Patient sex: M
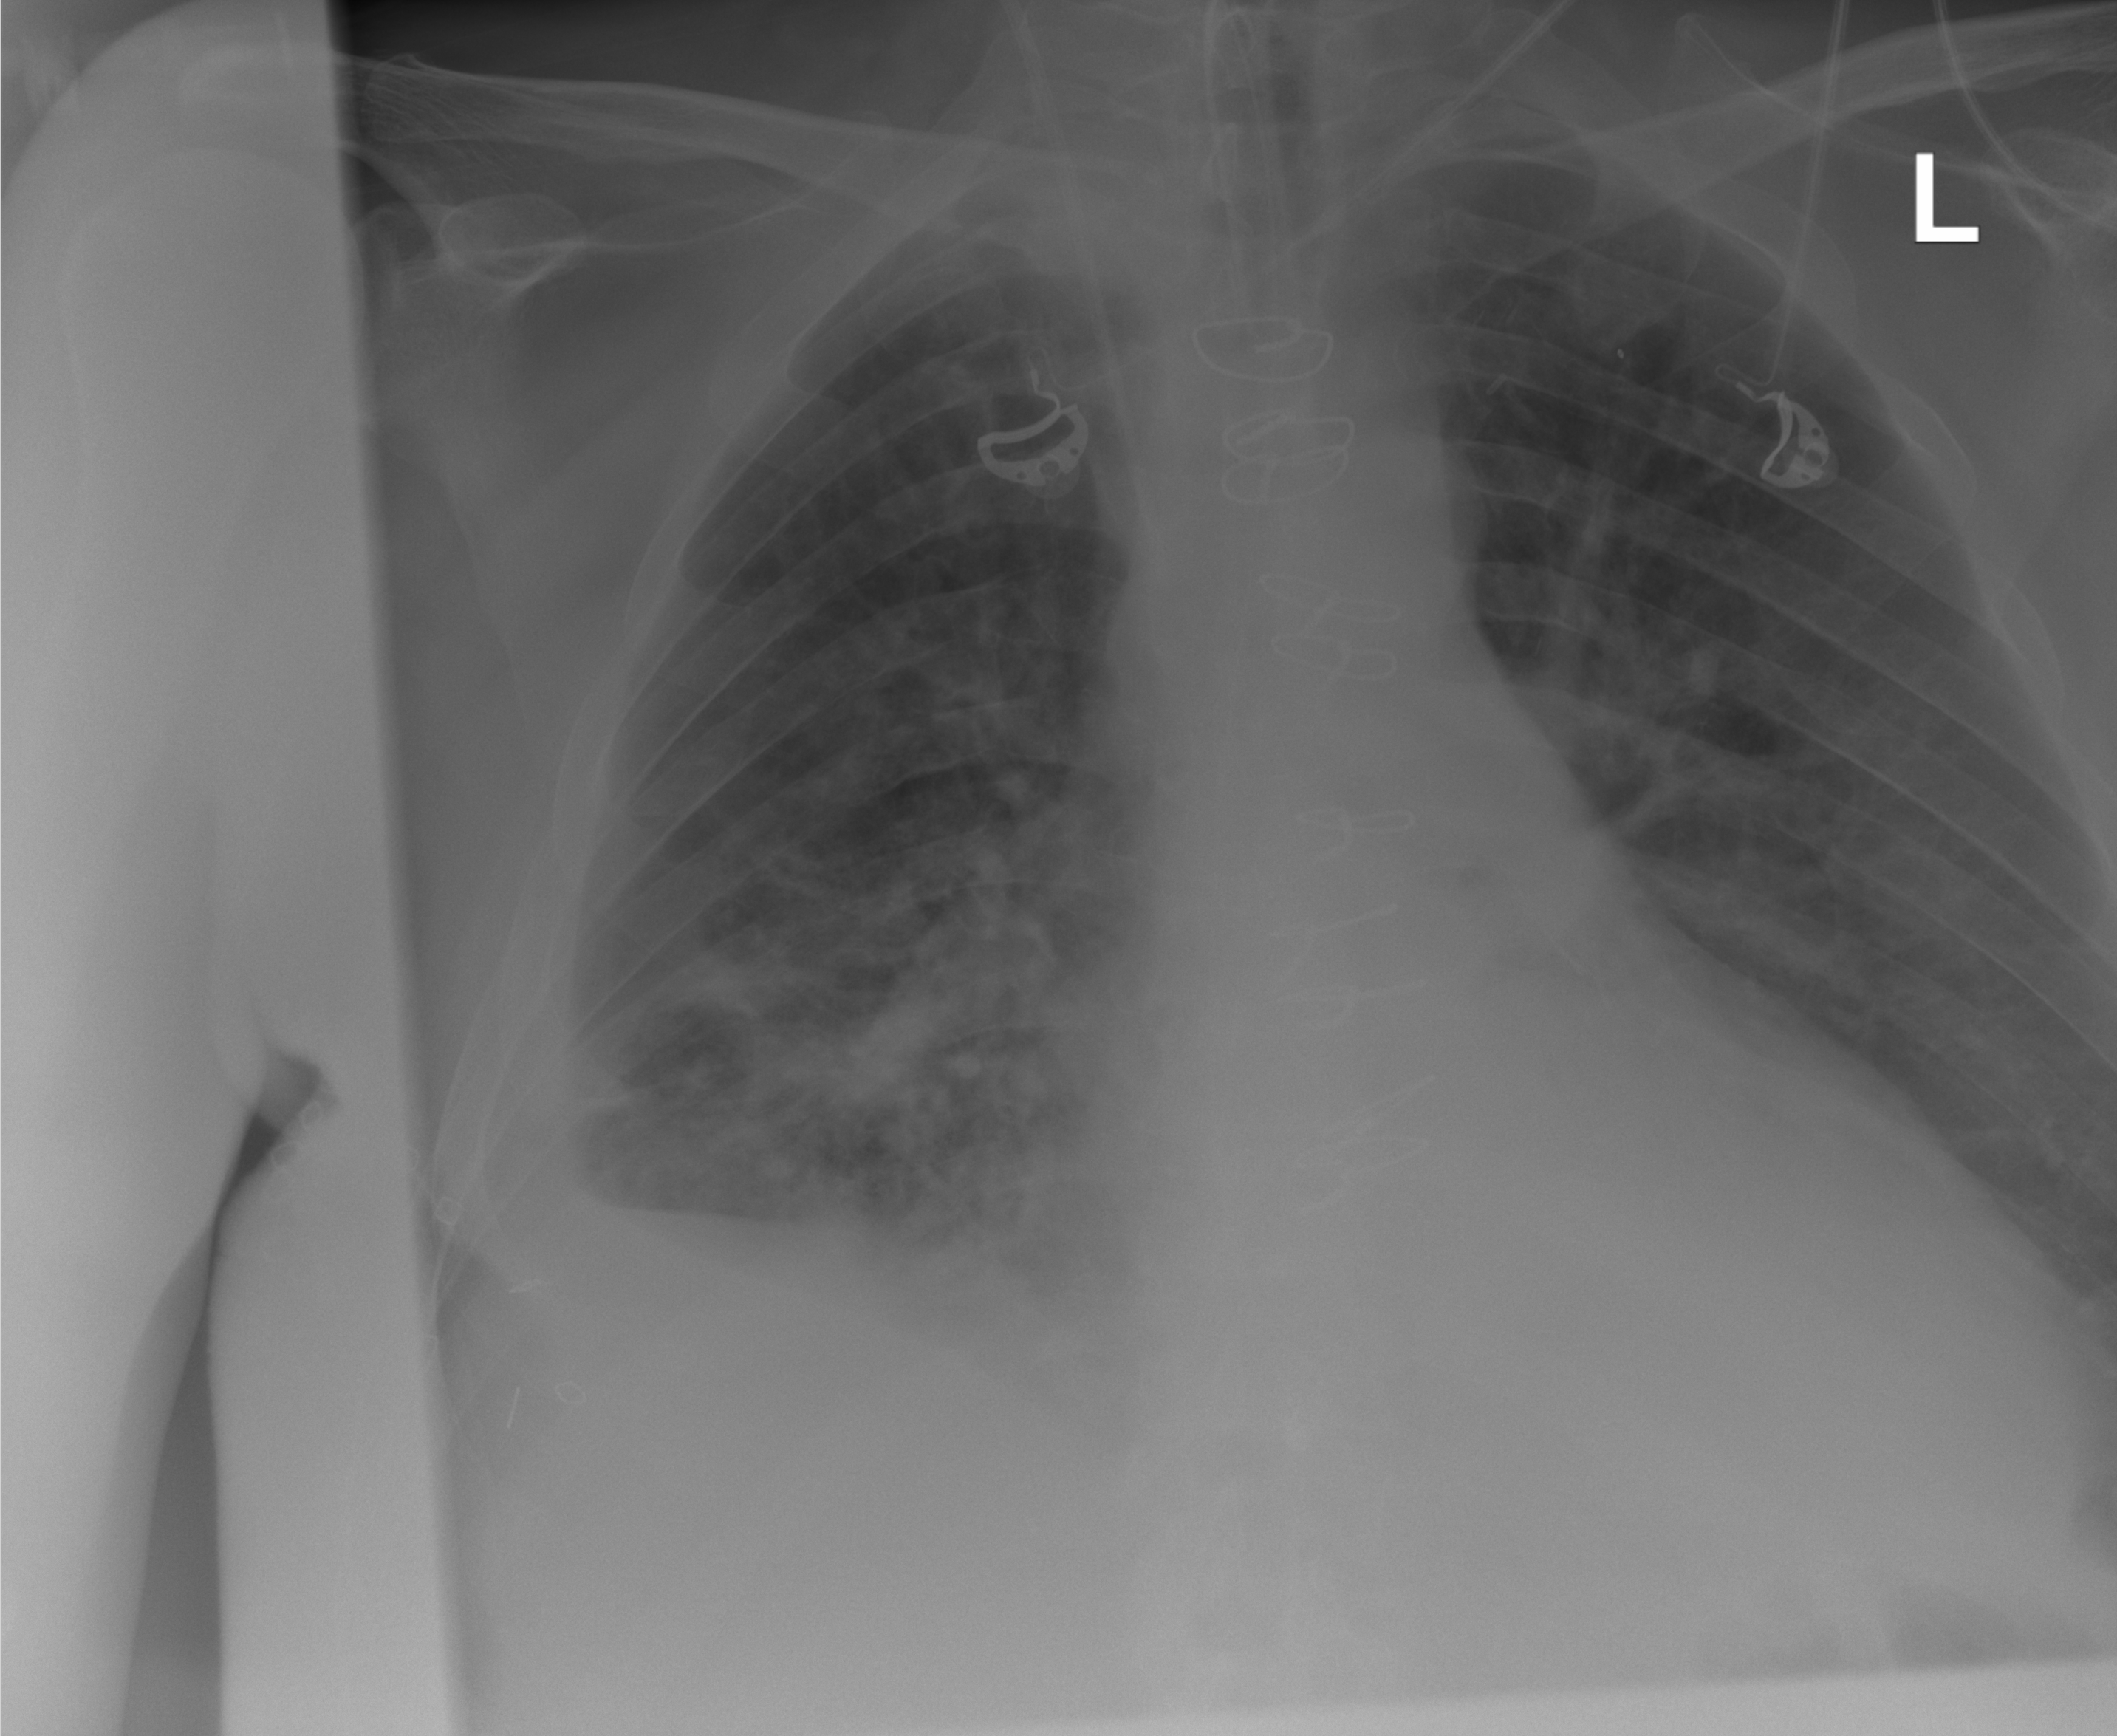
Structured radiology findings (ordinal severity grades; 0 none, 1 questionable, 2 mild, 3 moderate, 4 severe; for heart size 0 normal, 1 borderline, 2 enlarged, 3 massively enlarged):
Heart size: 2
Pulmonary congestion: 1
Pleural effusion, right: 3
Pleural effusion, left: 2
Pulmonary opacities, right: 2
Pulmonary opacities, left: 0
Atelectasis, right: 2
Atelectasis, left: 2